Chest X-ray:
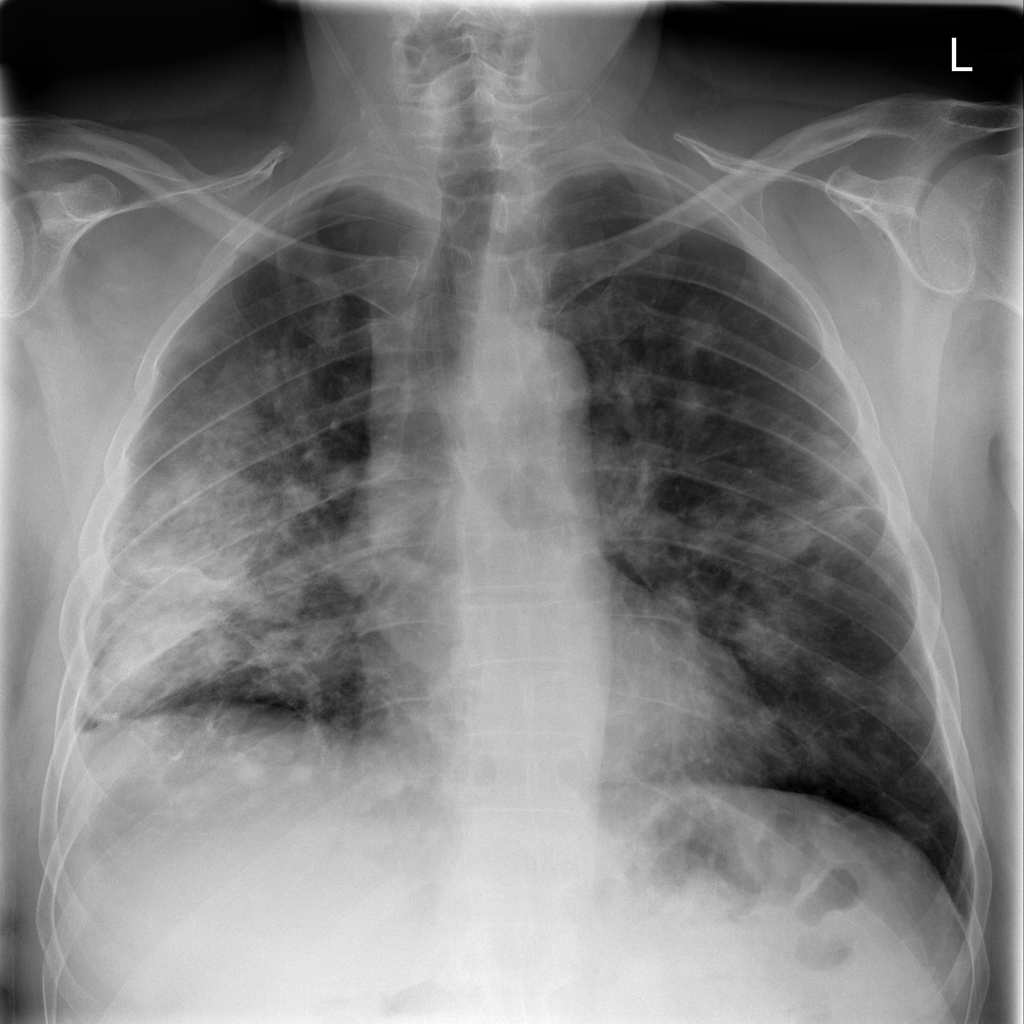
Findings: Pneumothorax, Consolidation, Diffuse Nodule, Pleural Thickening
No abnormal finding: no